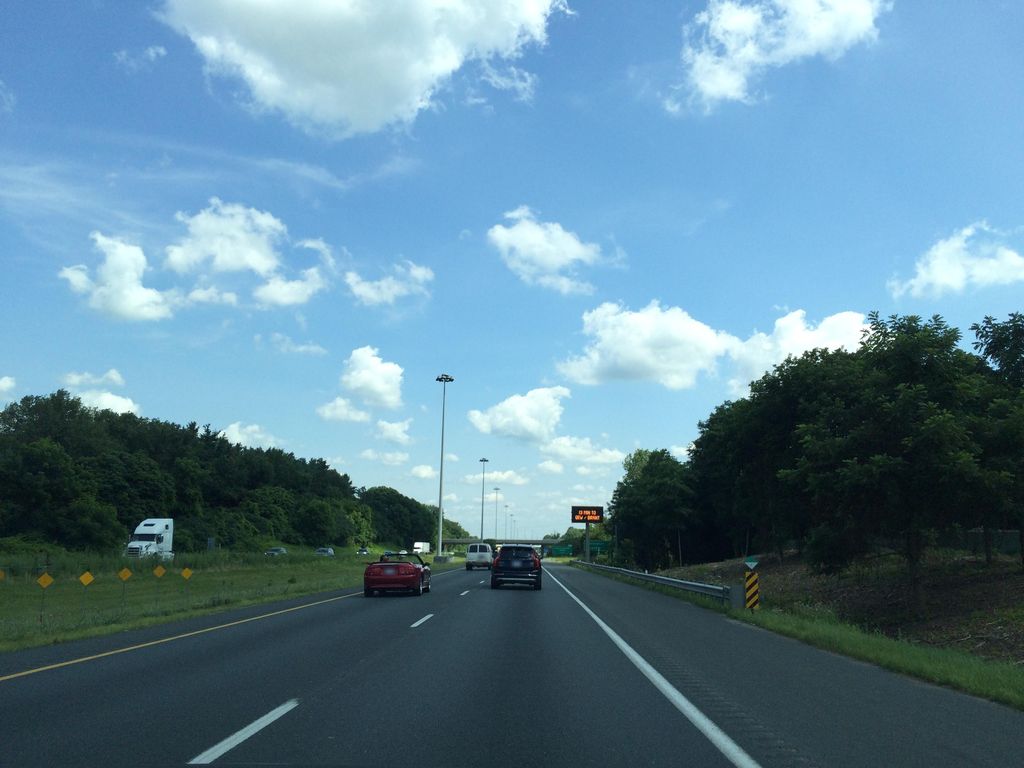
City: hamilton